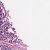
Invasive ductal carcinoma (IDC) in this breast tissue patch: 1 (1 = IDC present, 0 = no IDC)